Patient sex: M
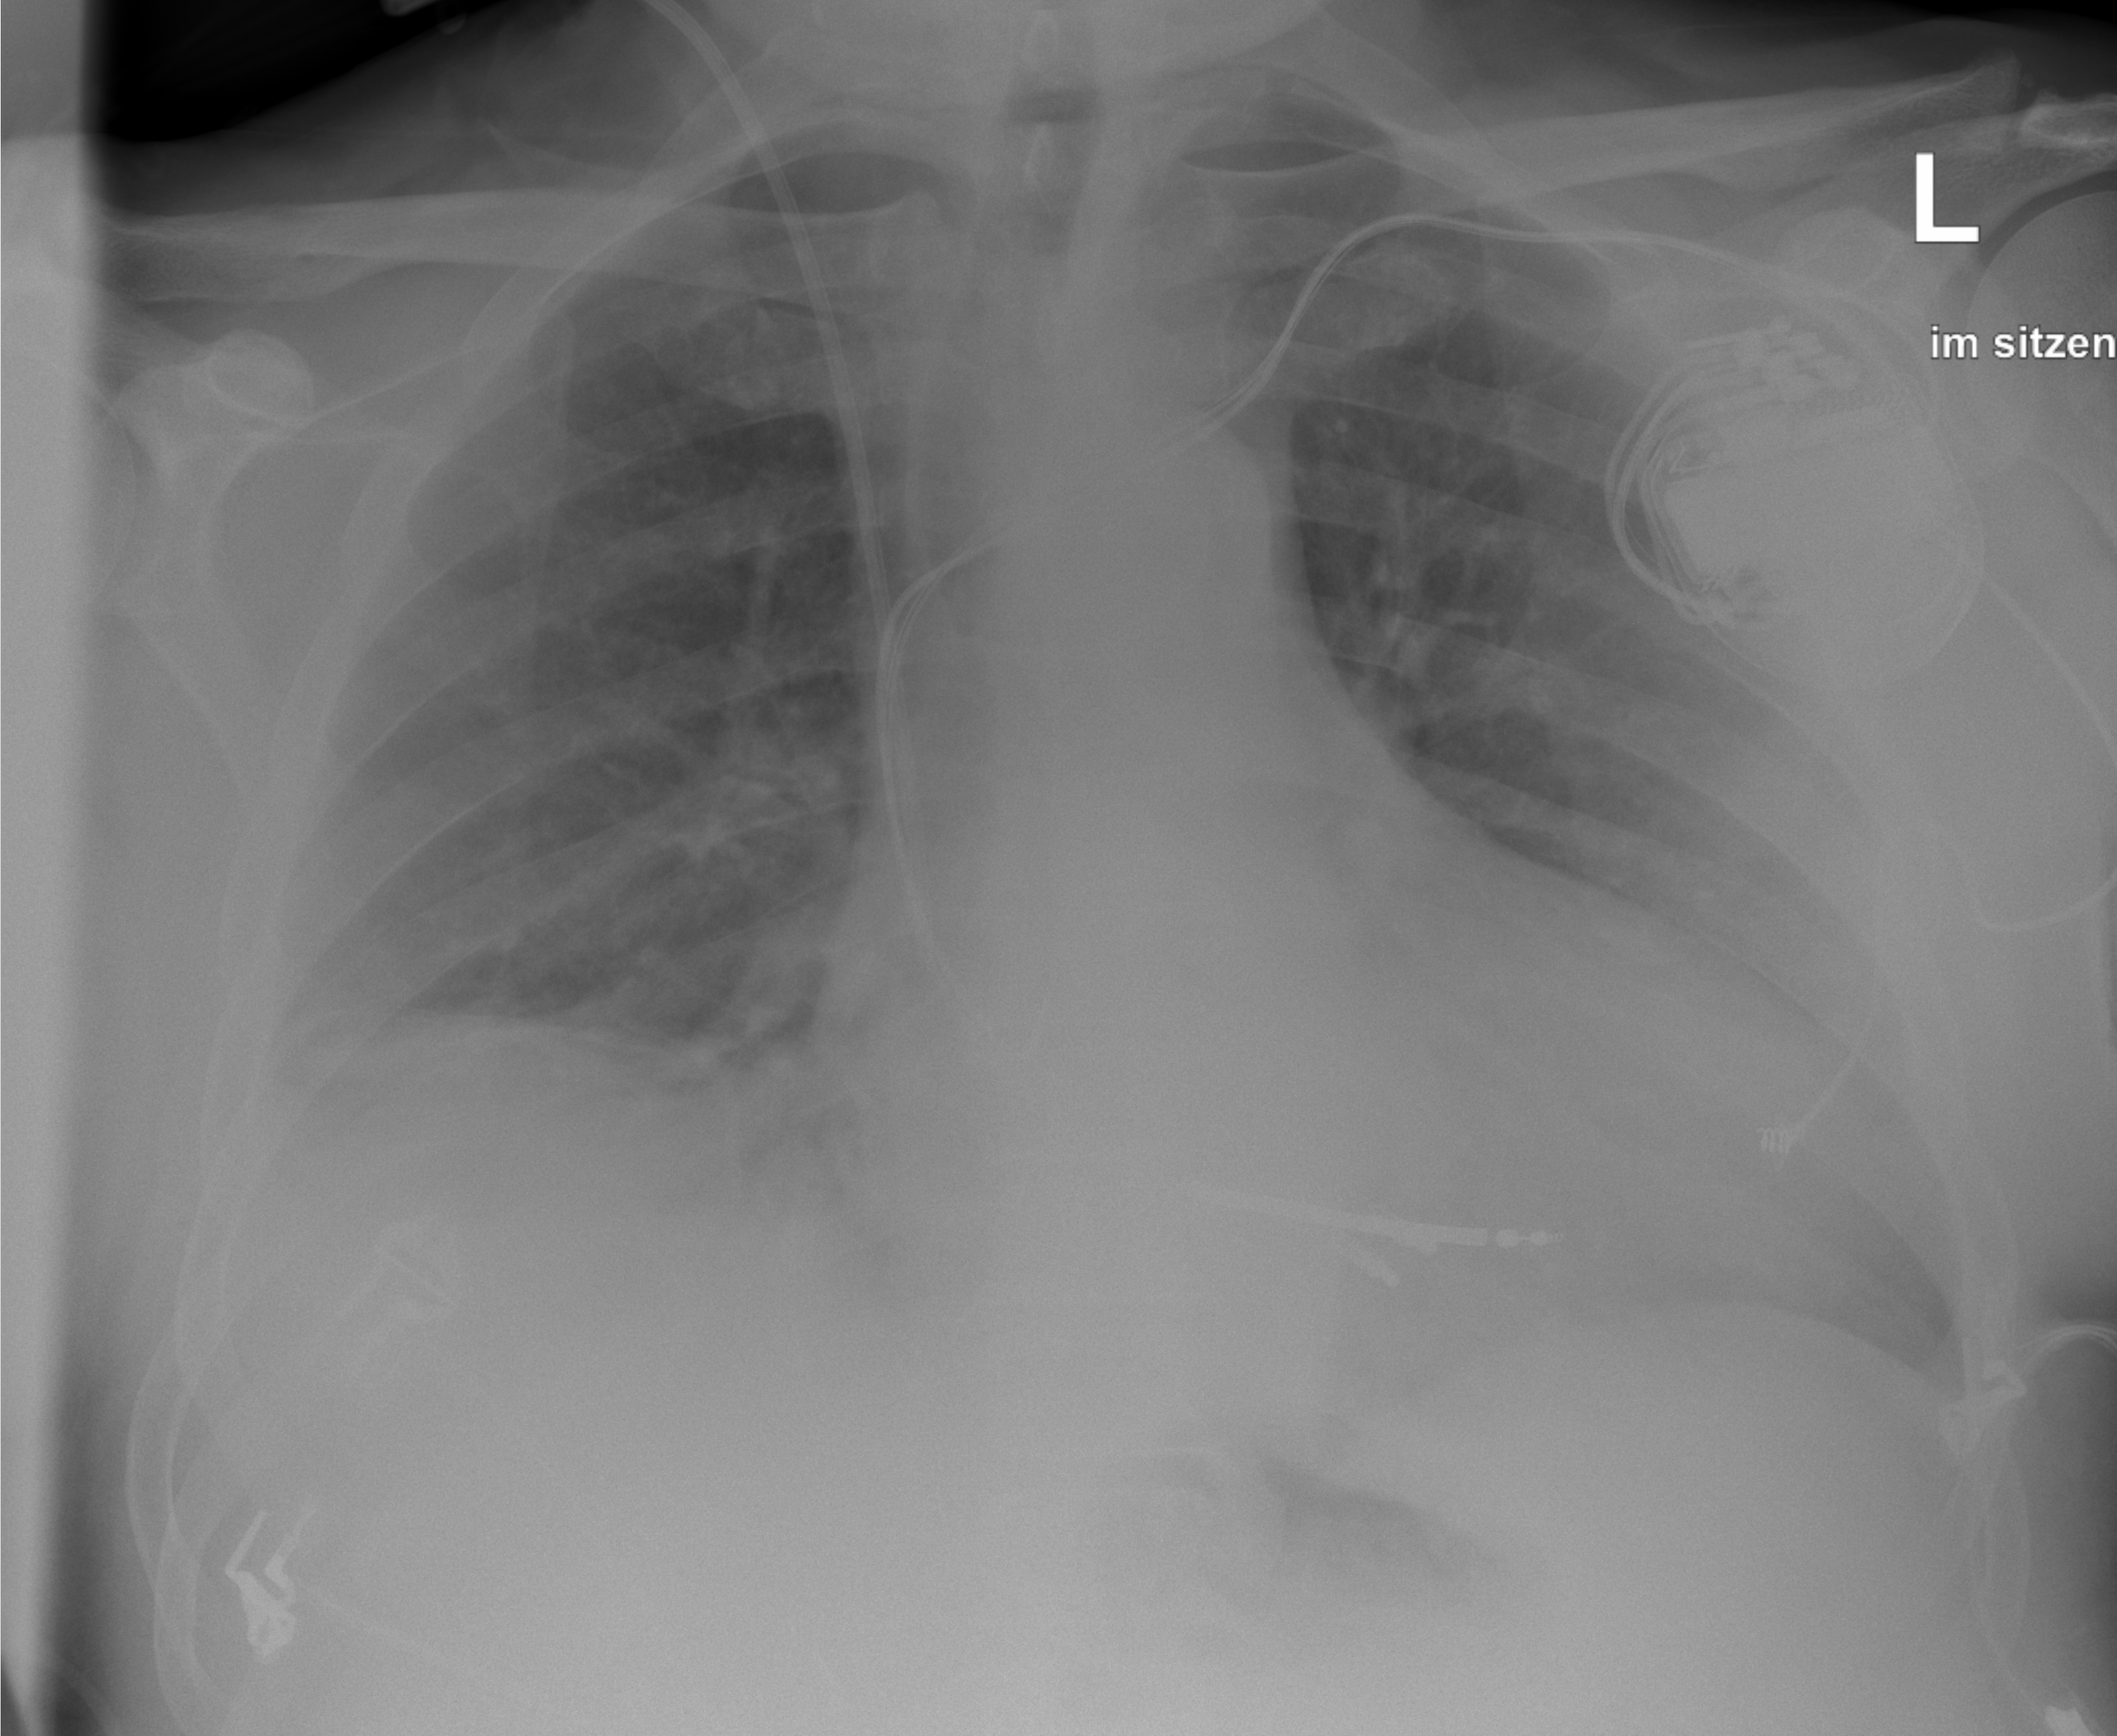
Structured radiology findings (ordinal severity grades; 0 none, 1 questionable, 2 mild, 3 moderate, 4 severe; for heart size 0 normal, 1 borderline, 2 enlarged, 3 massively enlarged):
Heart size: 2
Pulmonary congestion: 0
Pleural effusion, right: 1
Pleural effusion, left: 0
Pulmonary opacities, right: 0
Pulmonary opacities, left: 0
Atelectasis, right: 2
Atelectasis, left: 0